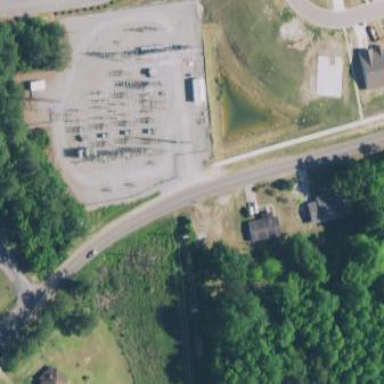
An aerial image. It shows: There is distribution substation enclosed by fence.